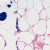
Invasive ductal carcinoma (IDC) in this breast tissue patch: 0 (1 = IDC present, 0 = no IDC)